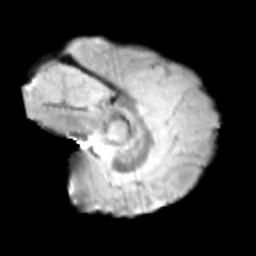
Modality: T2w
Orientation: sagittal
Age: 10
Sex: male
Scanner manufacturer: siemens
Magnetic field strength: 3 T
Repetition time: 3.8 s
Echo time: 0.07 s